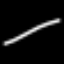
Label: line